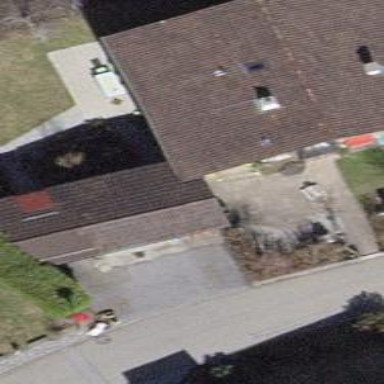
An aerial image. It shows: Detached building.